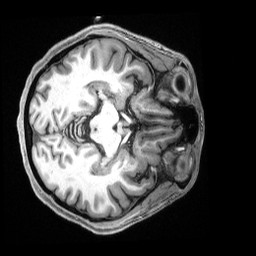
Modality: T1w
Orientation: axial
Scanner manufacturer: siemens
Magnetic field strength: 3 T
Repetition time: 2.5 s
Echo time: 0.00231 s